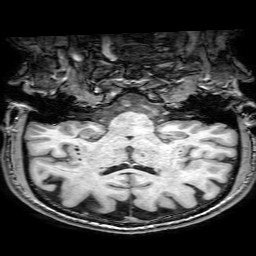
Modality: T1w
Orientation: sagittal
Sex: male
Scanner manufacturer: philips
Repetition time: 0.008395 s
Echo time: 0.00392 s